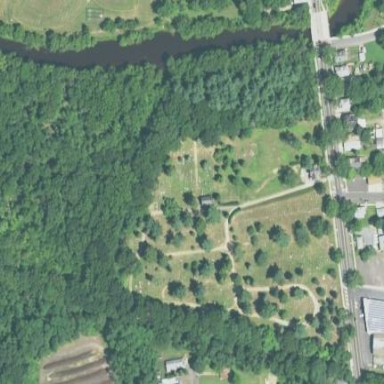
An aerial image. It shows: Cemetery.